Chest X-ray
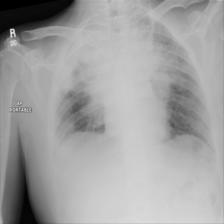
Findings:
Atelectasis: negative
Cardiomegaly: negative
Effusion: negative
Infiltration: negative
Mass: negative
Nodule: negative
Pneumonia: negative
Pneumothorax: negative
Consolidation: negative
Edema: negative
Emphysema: negative
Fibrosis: negative
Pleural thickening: negative
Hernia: negative